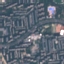
Land use / land cover class: Residential